Question: What is the procedure to make a Java EE WebApp with Maven and Intellij?
This is what I do:
- - -
But when I create a servlet IntelliJ shows a symbol on the servlet:

This symbol is "Java class located out of the source root. Refer to the section Configuring Content Roots for details"
If I launch the project I get an error.
If I mark the "resources" directory as "Sources Root", the project works.
But if I reload Maven (right click / maven / reimport) the resources directory lost the "Source Root" structure.
I think something is wrong in my procedure.
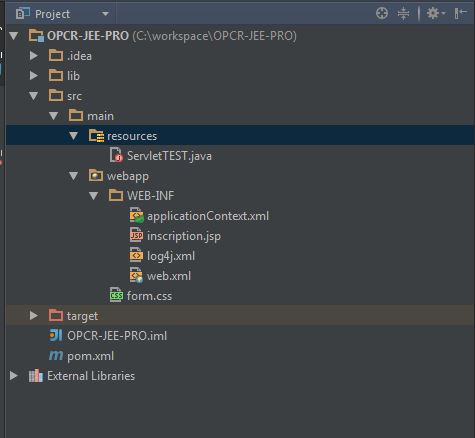
Answer: Create a new folder under called . Then right-click it and select -> . Use this directory for all your java code and everything should work!